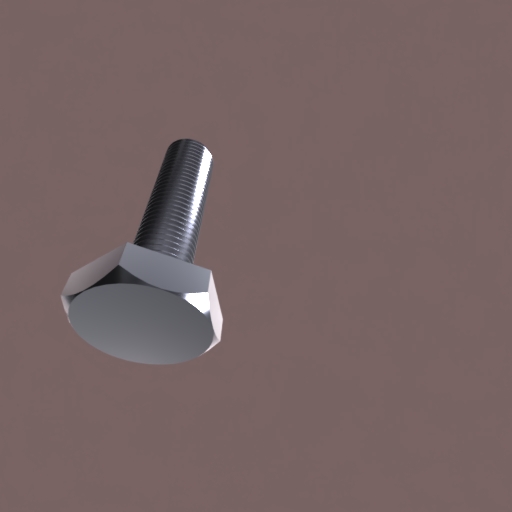
Label: bolt